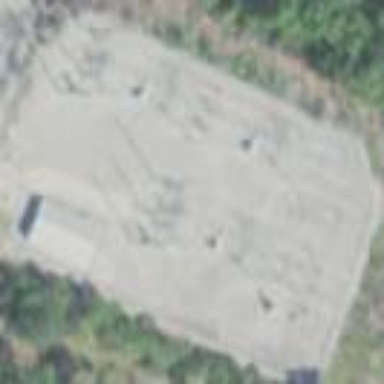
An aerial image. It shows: There is fence around switching substation.